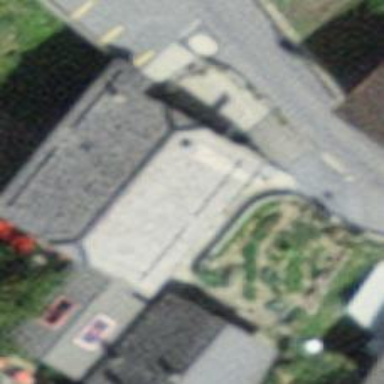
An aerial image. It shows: Restaurant.